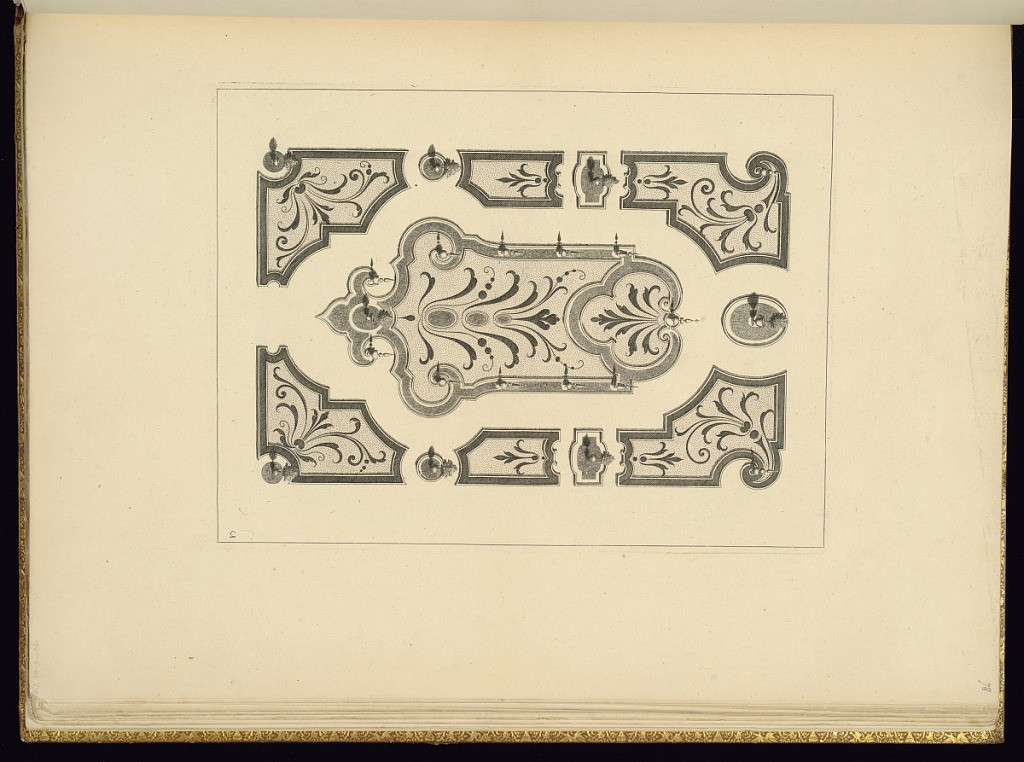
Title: Garden Design
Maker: Jean Berain, the elder, French, 1640-1711
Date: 1711
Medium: Engraving on laid paper
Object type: Bound print
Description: Design for an ornamental garden with scroll and floral motifs and topiary. The plate is numbered with a backward "2" but not signed.